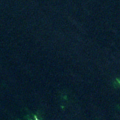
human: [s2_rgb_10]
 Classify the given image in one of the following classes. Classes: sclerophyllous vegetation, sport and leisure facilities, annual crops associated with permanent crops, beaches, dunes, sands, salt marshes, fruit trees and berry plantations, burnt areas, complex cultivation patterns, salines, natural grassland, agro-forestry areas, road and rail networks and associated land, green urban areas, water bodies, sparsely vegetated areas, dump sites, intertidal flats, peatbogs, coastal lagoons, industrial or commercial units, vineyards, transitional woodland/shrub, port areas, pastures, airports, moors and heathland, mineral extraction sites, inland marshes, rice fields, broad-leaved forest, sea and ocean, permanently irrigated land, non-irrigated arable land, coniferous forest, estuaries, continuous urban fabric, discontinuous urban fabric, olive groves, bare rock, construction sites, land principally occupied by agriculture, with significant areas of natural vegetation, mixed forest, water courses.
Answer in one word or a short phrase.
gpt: sea and ocean